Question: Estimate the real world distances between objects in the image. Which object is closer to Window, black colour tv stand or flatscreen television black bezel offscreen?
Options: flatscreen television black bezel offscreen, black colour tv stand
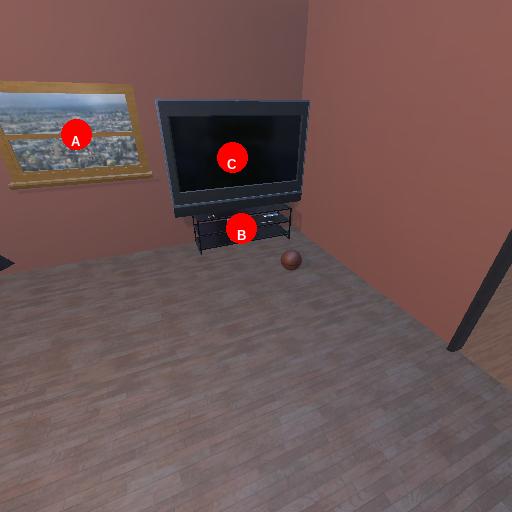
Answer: flatscreen television black bezel offscreen